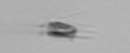
Label: Calciopappus